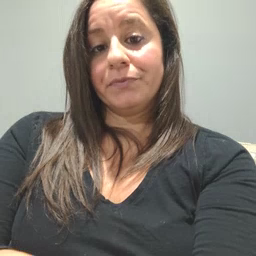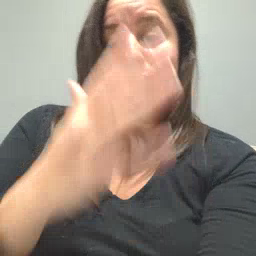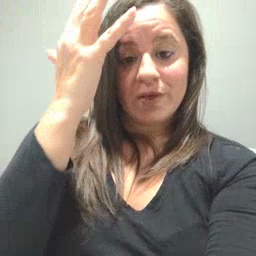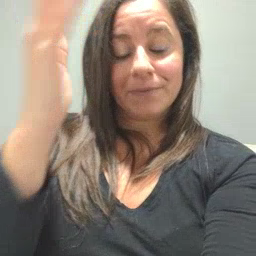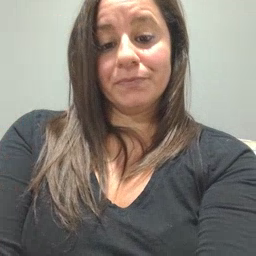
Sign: tree